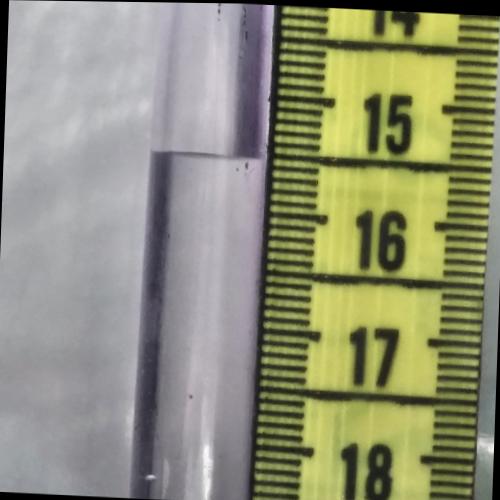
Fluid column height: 15.5 cm